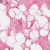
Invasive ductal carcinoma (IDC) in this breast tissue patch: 0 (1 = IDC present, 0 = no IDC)